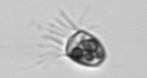
Label: Balanion